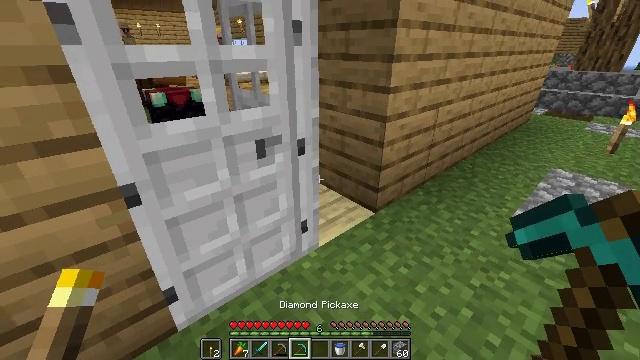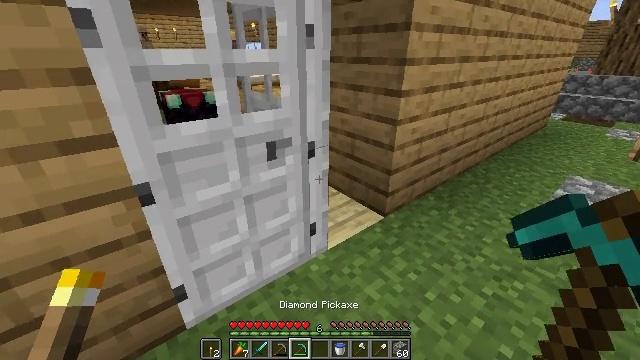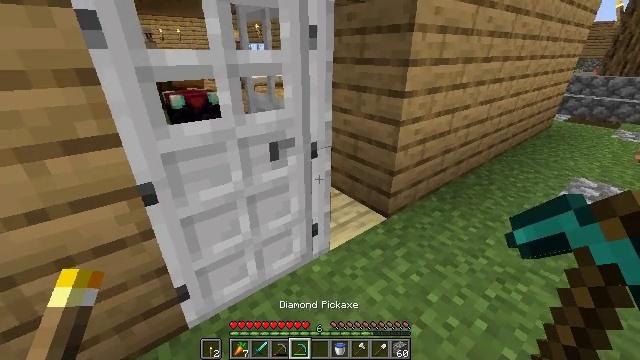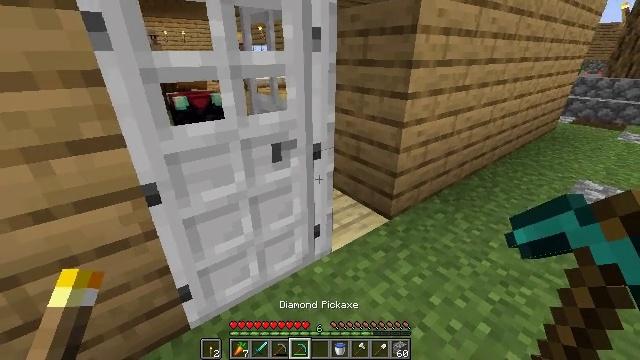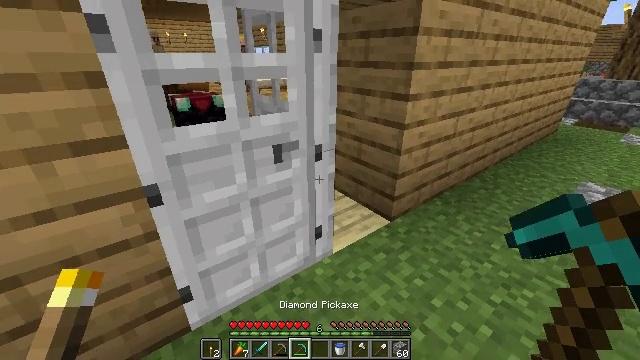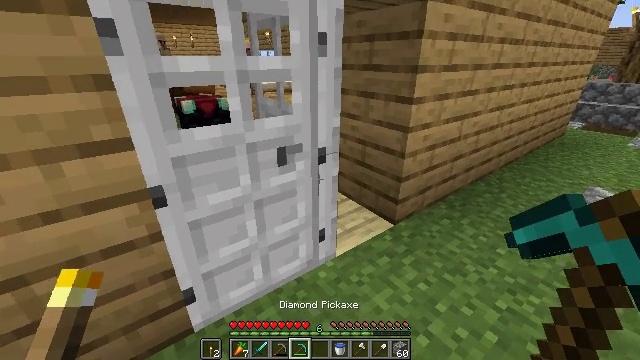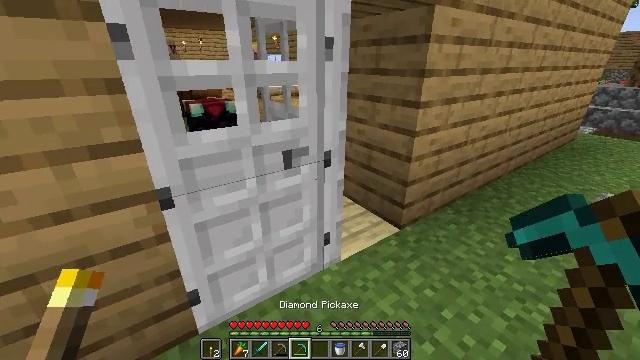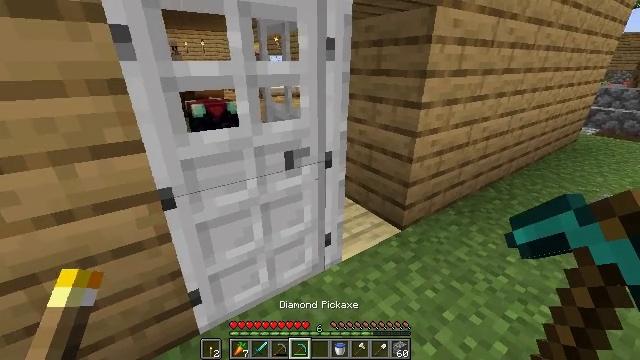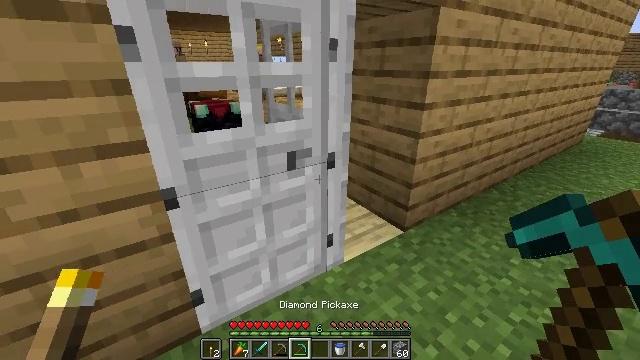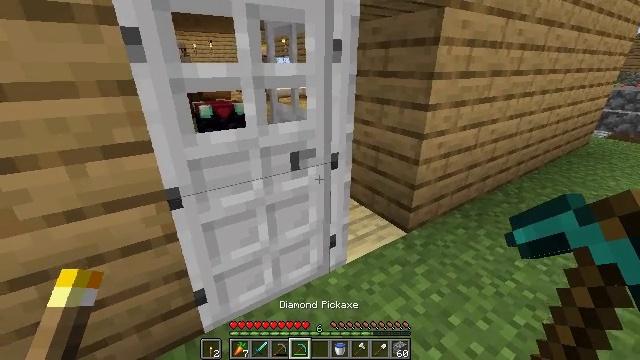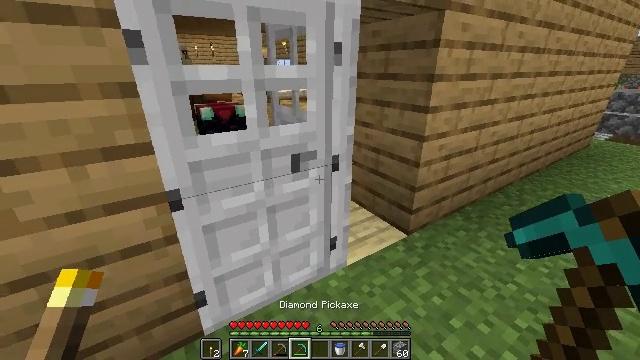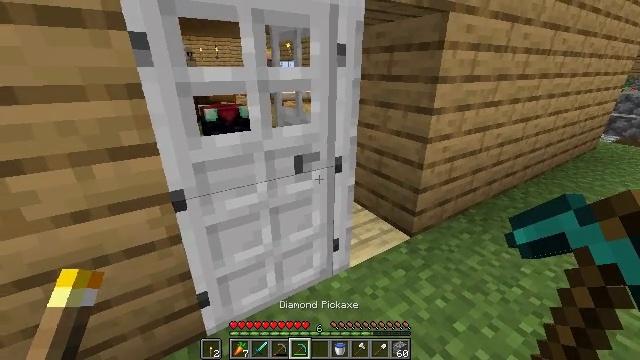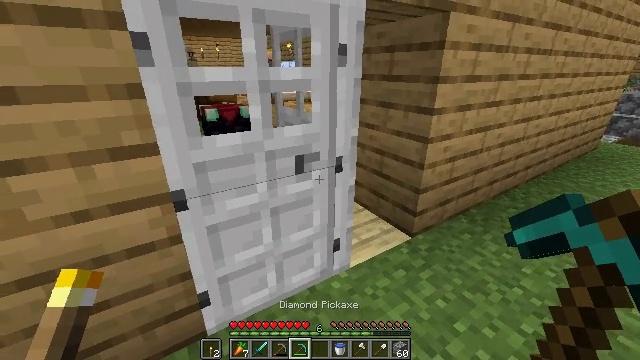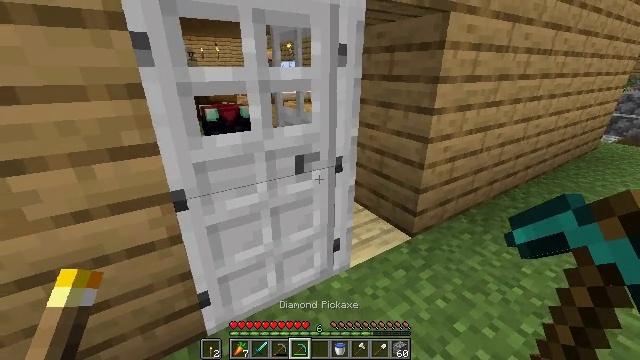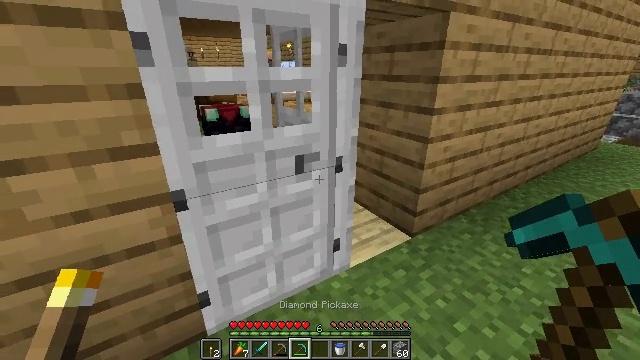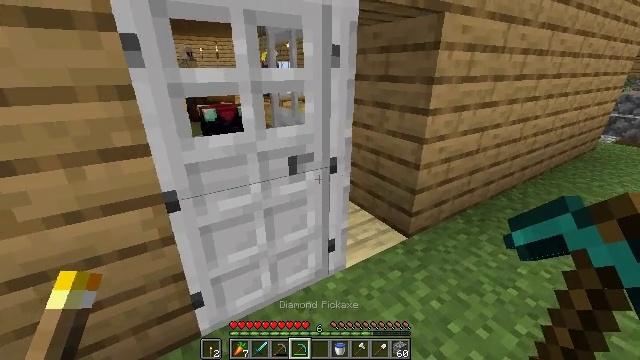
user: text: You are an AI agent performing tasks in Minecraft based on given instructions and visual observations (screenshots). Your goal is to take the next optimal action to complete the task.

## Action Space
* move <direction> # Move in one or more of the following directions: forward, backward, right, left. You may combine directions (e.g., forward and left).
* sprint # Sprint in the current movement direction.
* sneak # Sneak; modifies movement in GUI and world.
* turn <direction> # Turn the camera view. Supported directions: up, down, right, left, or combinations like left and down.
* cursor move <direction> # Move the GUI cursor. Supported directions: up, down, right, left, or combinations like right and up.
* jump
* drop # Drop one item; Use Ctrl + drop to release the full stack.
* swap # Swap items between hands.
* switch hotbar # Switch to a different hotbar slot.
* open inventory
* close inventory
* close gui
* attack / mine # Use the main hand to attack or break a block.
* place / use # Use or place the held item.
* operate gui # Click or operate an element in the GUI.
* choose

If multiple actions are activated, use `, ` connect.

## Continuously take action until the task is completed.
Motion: motion action
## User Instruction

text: Break the iron door.
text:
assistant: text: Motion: turn left
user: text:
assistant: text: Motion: no_op
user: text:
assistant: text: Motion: no_op
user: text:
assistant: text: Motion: no_op
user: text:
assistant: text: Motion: no_op
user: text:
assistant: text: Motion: turn left
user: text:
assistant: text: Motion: no_op
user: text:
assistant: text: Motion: no_op
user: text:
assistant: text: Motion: no_op
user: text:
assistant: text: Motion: no_op
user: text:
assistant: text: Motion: no_op
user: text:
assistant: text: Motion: no_op
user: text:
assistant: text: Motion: no_op
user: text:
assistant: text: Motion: no_op
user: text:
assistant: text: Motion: move right
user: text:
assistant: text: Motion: move right
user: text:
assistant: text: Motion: move right
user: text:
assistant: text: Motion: move right
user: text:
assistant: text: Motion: move right
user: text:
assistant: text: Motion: move right
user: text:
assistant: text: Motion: move right, turn left and up
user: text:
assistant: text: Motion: move right, turn left and up
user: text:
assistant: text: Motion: move right, turn left and up
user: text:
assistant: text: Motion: turn left and up
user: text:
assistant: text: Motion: turn left and up
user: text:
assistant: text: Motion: turn left
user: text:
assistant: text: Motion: turn left
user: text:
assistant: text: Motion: turn left
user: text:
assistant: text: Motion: turn left
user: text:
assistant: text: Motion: no_op